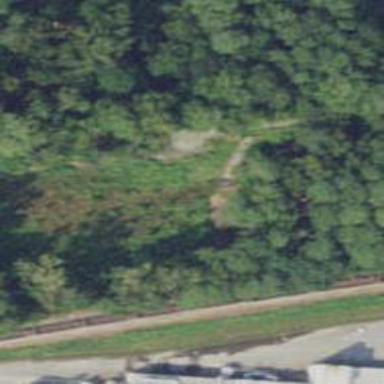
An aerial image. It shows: Abandoned railway.